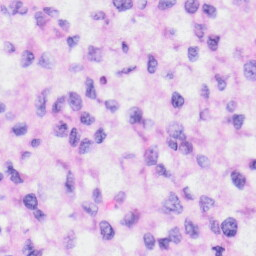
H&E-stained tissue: Liver